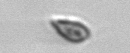
Label: Cryptophyta